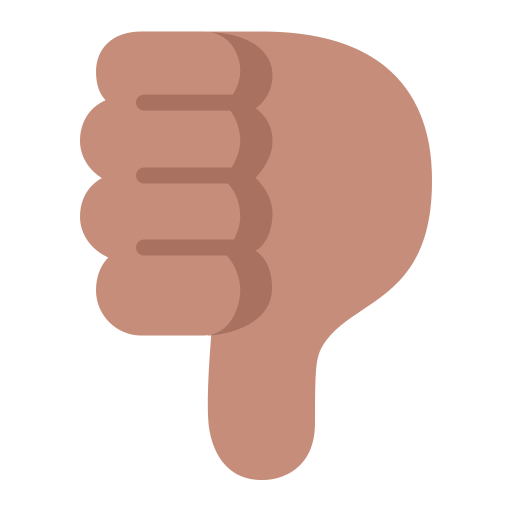
thumbs down flat